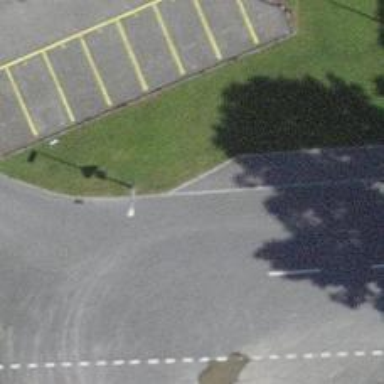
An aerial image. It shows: Kerb serving as barrier.